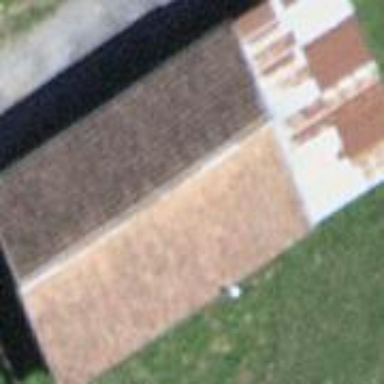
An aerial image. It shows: Shed building.